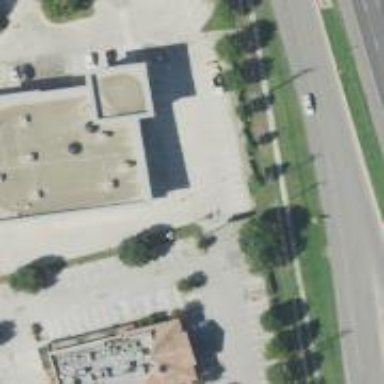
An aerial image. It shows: Retail building housing furniture shop.